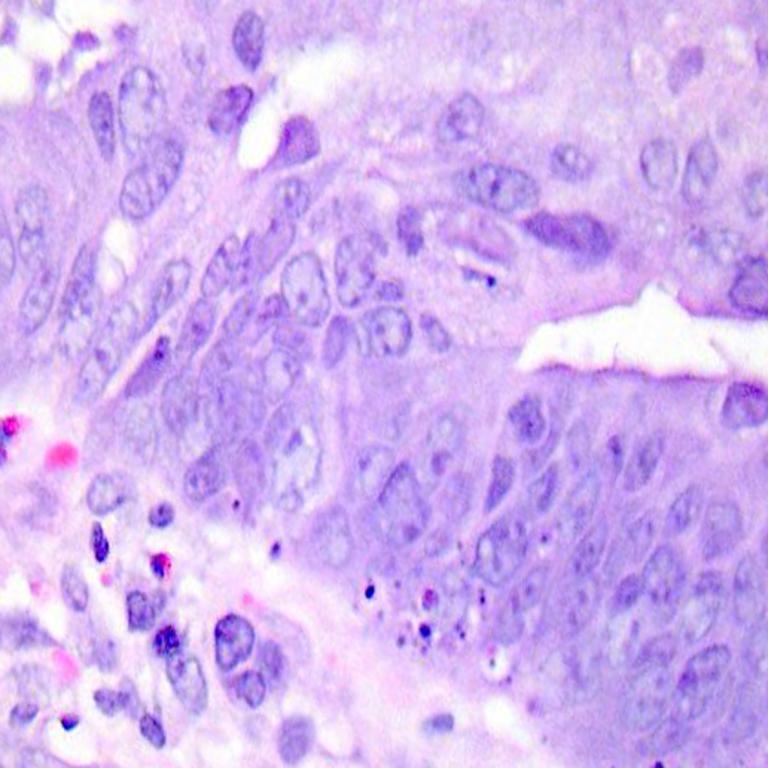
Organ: colon
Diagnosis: adenocarcinomas